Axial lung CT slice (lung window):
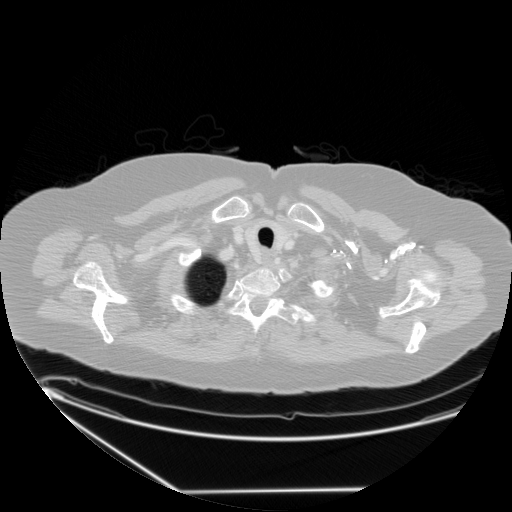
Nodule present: no